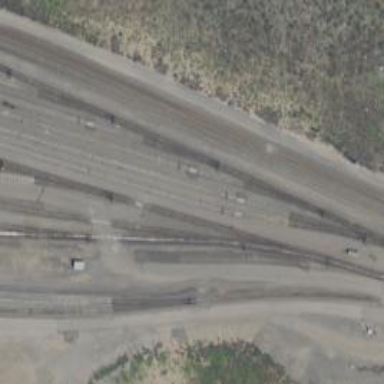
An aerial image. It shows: Railway yard in service.